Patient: sex M, age 60
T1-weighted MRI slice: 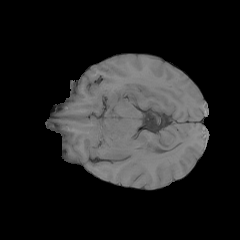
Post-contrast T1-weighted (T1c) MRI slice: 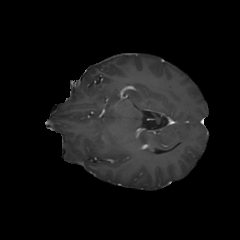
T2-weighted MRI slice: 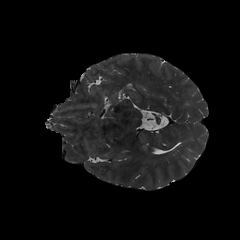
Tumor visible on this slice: no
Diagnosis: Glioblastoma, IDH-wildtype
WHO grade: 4